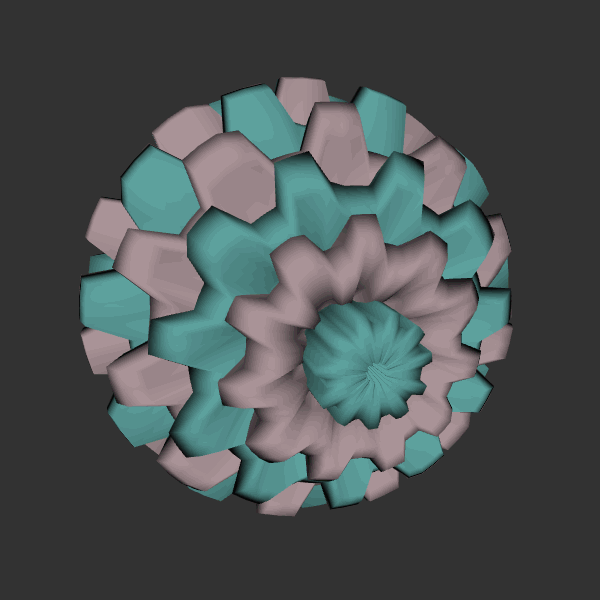
Background: dark